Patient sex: M
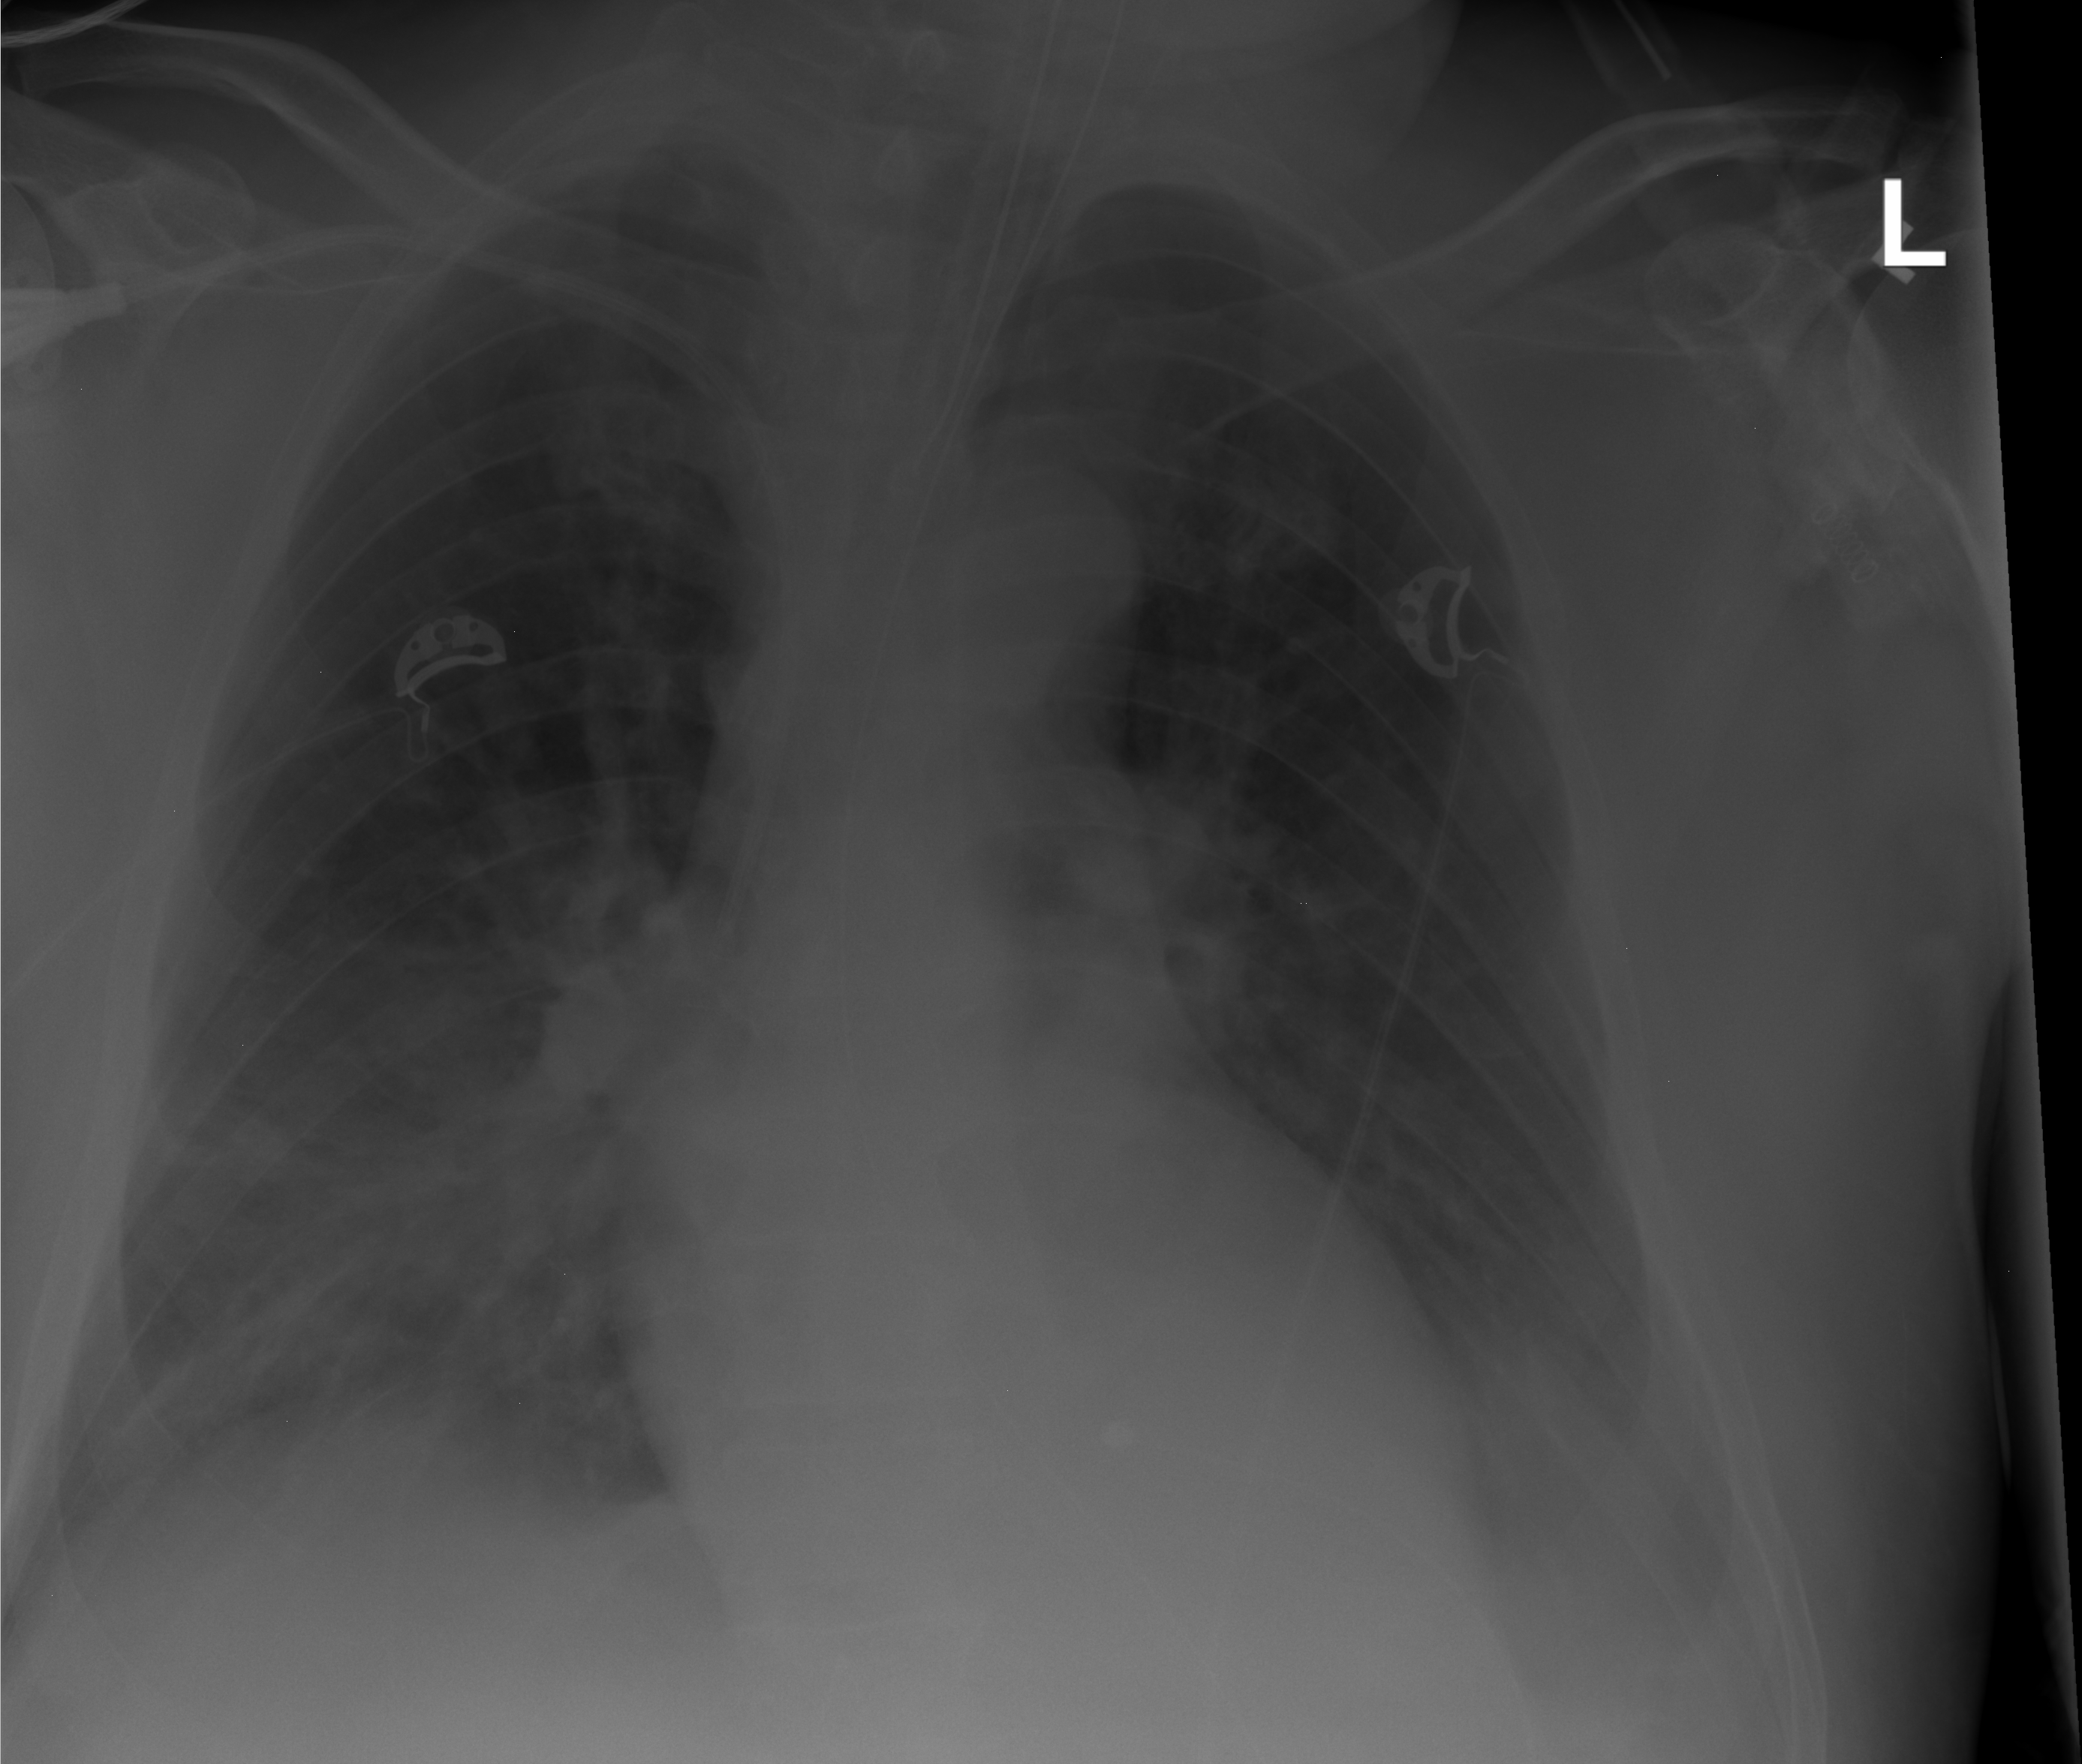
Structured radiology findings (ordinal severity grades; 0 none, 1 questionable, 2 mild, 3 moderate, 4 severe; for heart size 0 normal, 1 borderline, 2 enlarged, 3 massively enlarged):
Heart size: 0
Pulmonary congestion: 2
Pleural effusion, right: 2
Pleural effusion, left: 2
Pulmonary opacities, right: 3
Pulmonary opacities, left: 2
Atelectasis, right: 2
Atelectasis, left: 2